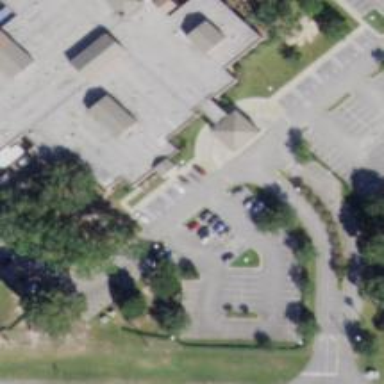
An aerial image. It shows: Parking space is available.